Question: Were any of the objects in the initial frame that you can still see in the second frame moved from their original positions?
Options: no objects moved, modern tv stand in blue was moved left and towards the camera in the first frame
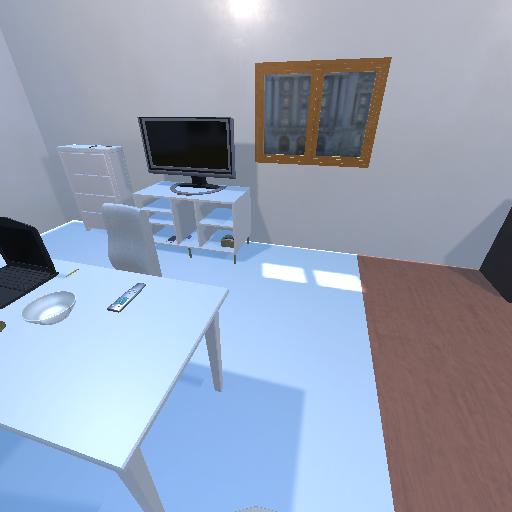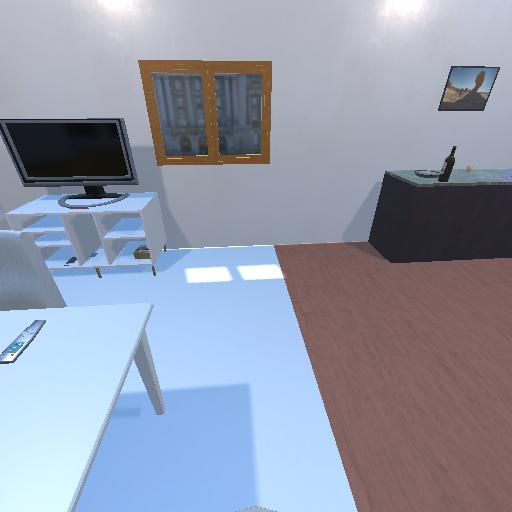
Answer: no objects moved